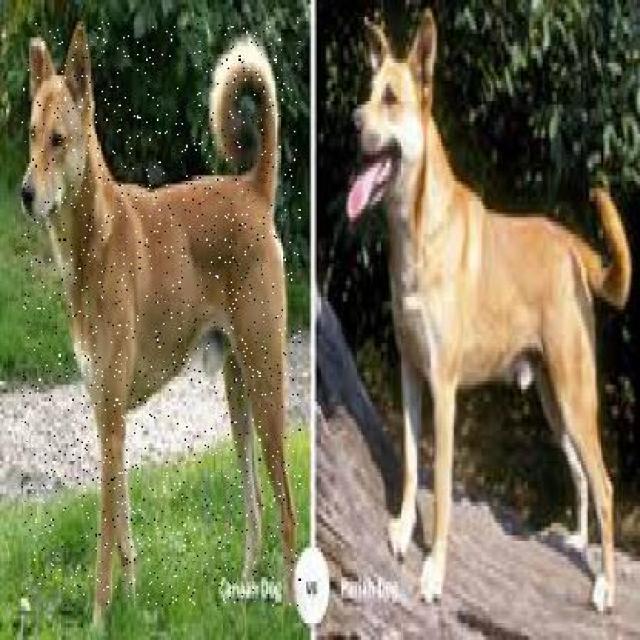
Healthy canine skin — no visible lesions, inflammation, or abnormalities. The skin and coat appear normal.